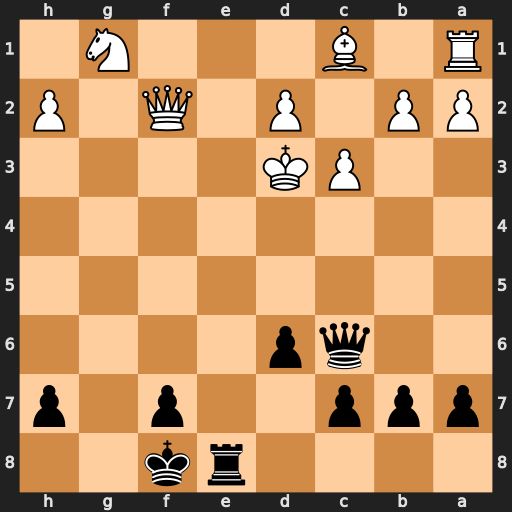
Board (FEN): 4rk2/ppp2p1p/2qp4/8/8/2PK4/PP1P1Q1P/R1B3N1
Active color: b
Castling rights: -
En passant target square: -
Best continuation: Qe4#